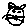
Label: cat